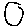
Label: circle